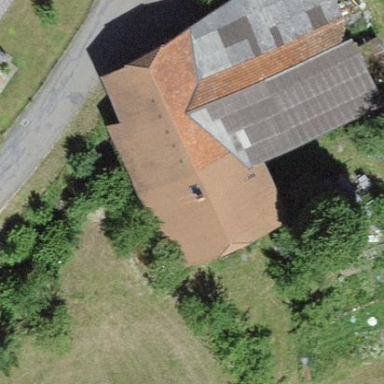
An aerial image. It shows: Farm building.